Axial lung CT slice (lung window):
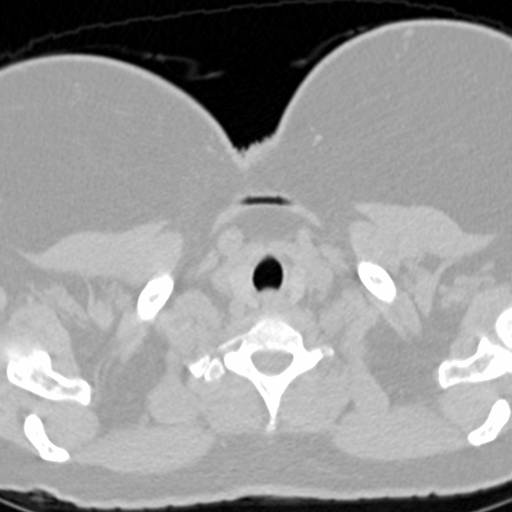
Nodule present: no